Interaction volume radius: 5 \u00c5
Interaction volume height: 25 \u00c5
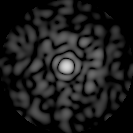
Disorder parameter: 0.8136